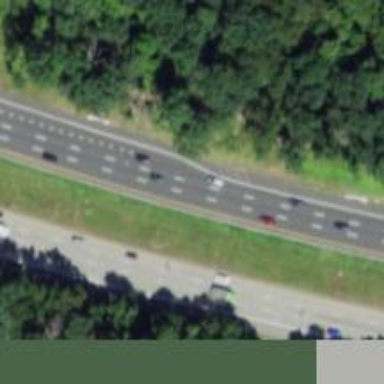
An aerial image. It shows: Asphalt motorway.